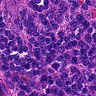
Metastatic tissue present: no